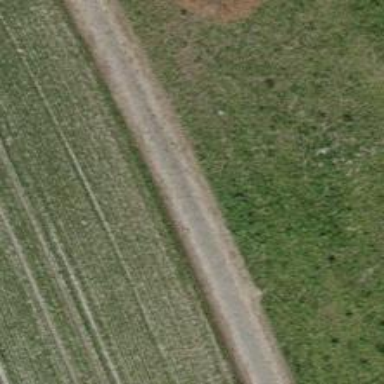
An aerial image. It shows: Track with fine gravel surface of grade2 quality.